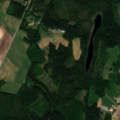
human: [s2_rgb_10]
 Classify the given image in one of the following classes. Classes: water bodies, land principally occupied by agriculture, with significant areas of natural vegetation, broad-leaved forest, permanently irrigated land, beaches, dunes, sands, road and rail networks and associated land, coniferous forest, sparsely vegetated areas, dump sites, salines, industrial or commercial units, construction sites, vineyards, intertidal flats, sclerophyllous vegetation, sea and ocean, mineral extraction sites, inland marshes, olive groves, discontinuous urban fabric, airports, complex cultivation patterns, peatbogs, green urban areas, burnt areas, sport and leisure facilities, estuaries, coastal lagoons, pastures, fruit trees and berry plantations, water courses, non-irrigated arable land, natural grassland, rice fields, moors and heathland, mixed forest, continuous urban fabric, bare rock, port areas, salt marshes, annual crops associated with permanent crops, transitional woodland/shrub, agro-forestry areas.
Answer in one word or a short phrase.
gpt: non-irrigated arable land, land principally occupied by agriculture, with significant areas of natural vegetation, coniferous forest, mixed forest, transitional woodland/shrub